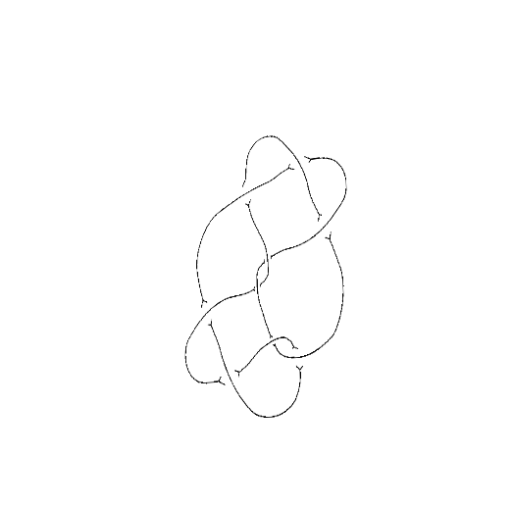
Crossing number: 9